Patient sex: F
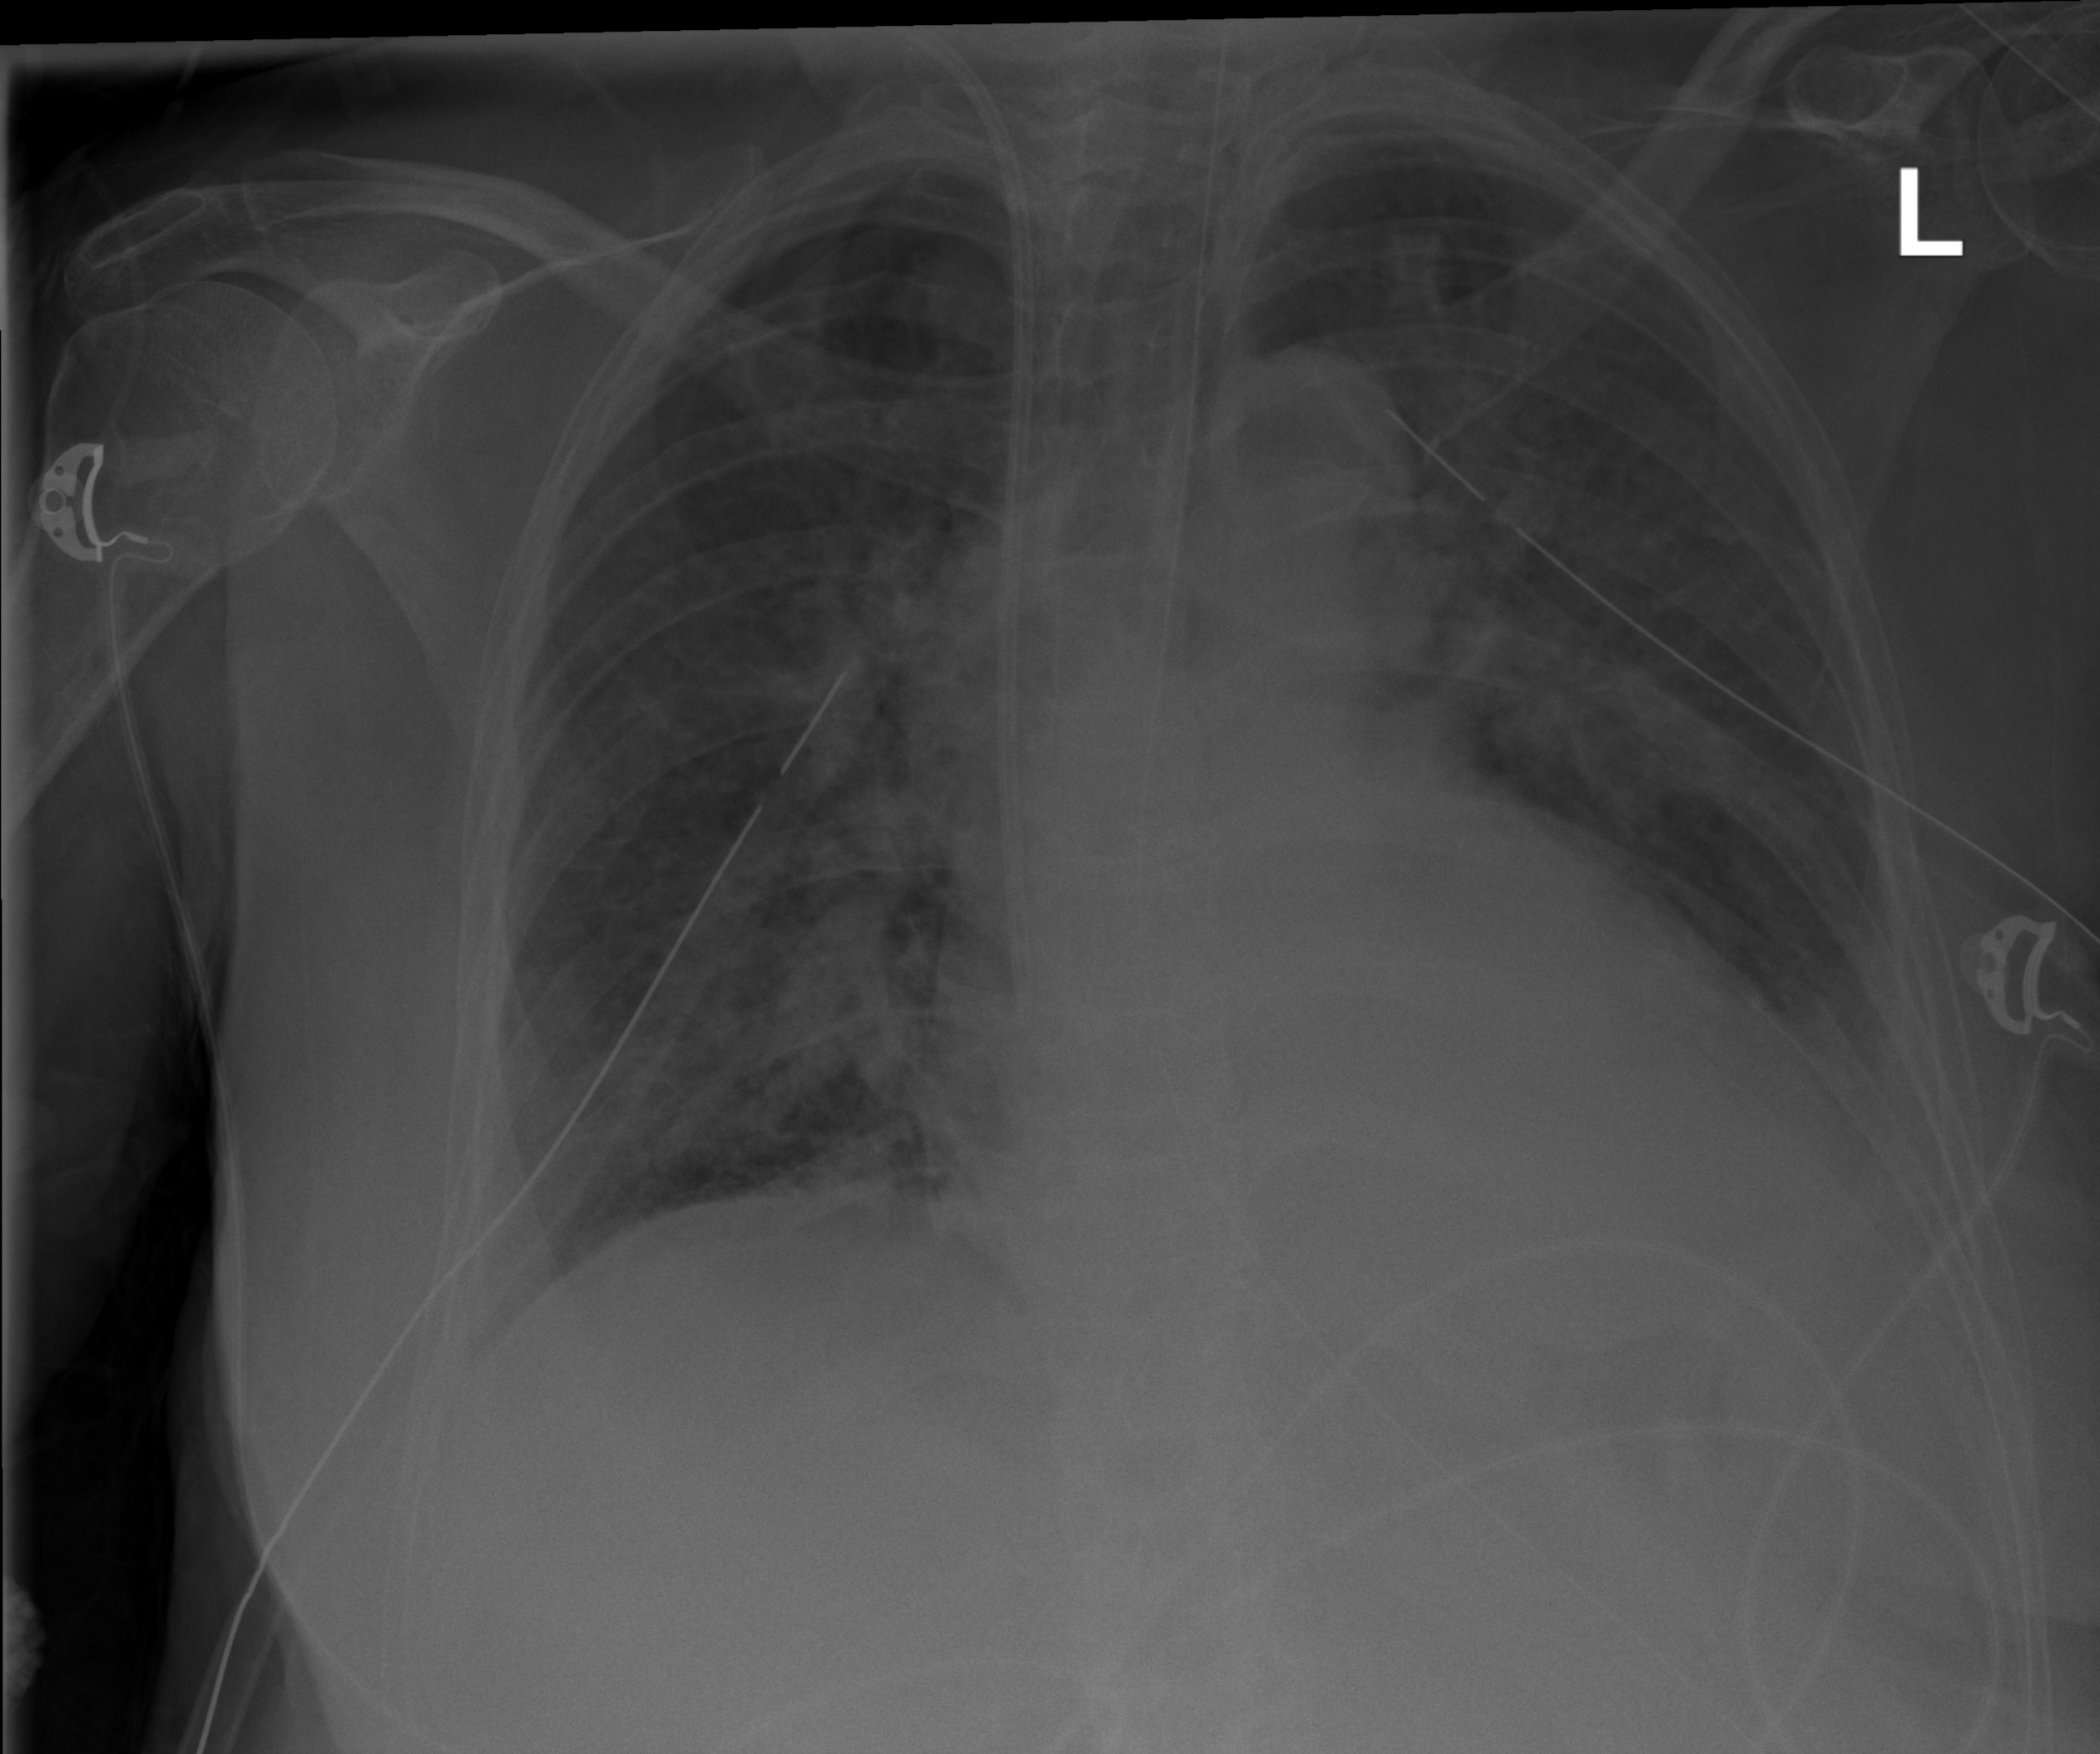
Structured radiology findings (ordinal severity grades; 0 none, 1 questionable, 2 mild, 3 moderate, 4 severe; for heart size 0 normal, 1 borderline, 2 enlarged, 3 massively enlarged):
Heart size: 2
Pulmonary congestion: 2
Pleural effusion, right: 0
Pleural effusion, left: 2
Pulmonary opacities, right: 2
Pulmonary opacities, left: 2
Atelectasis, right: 2
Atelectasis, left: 2